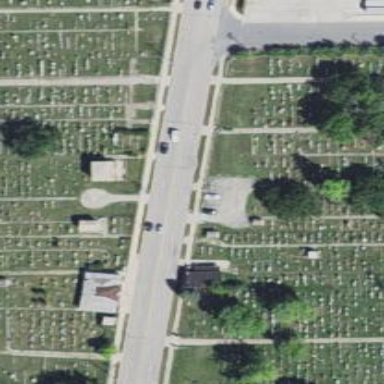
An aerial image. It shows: Sector in the cemetery.